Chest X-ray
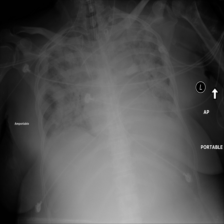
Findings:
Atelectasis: negative
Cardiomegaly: positive
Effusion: positive
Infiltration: positive
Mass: negative
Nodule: negative
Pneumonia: negative
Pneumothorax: negative
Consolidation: negative
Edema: negative
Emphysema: negative
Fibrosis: negative
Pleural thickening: negative
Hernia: negative